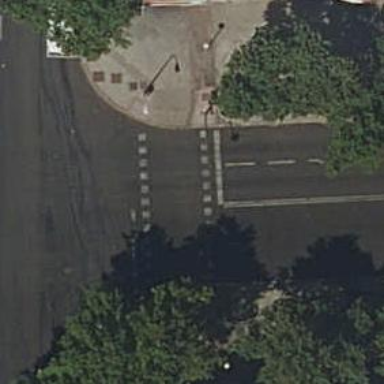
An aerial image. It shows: Zebra crossing with traffic signals.